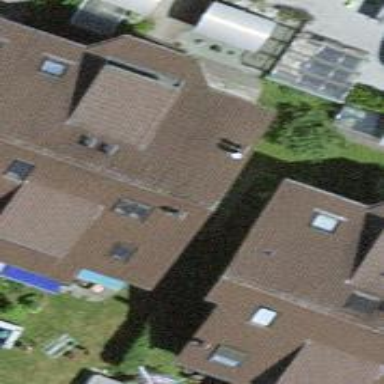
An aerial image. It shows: Gabled house with roof tiles. The roof is oriented across the building.